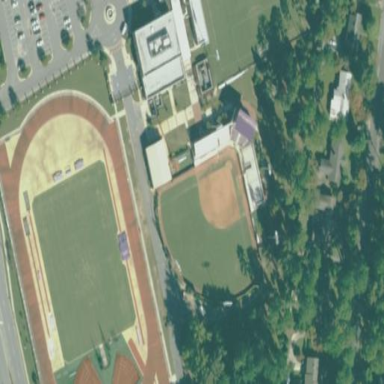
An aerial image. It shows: Softball pitch for leisure sports.